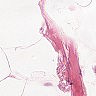
Metastatic tissue present: no